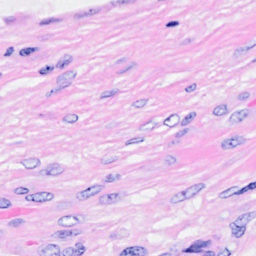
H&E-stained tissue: Breast